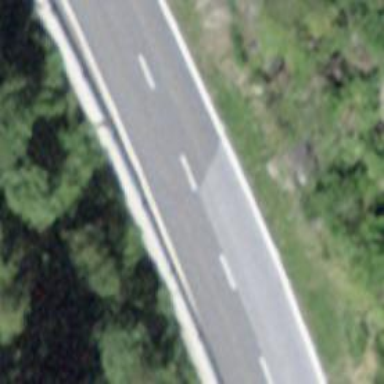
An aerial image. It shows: Secondary road.